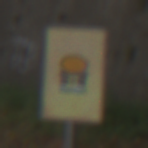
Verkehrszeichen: FahrzeugeMitWassergefaehrdenderLadungOhnePfeilsymbol
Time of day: MorningAfternoon
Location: Outdoor (Suburban)
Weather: PartlyCloudy
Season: NotSpecified
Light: Natural